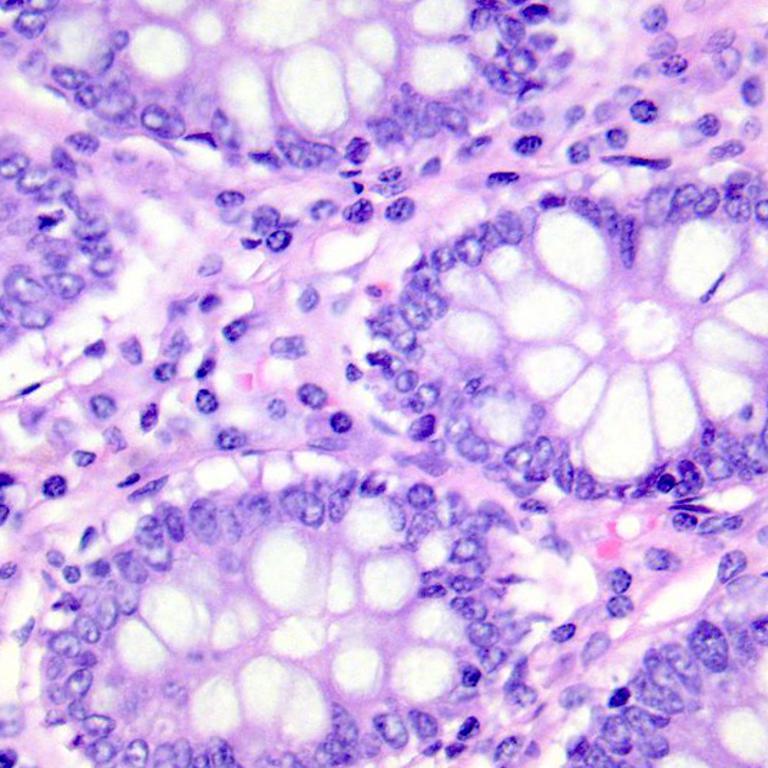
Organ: colon
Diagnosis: benign